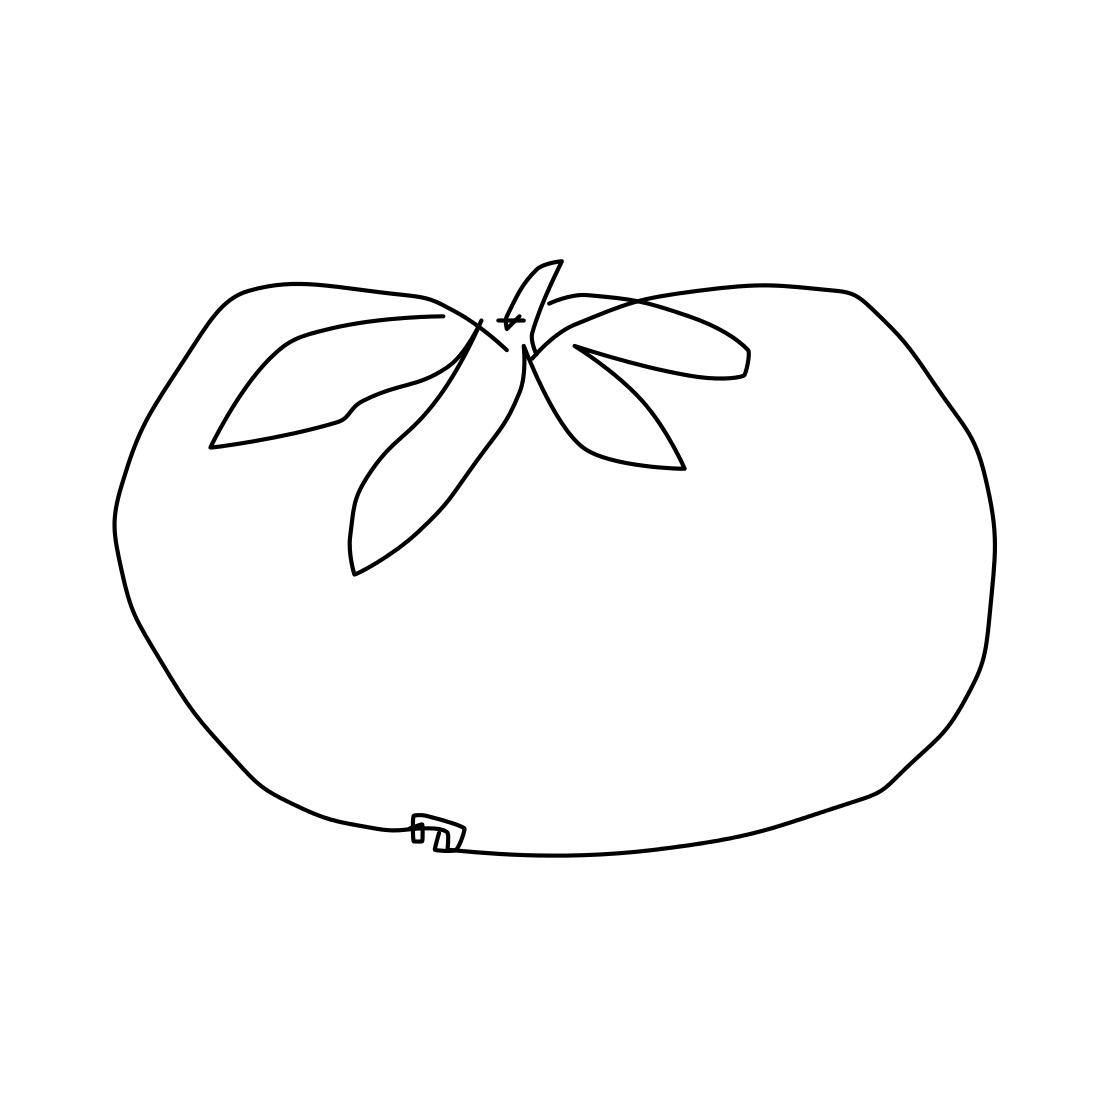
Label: tomato